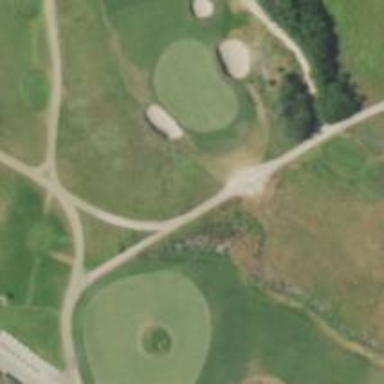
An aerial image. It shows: Path for both roads and golfers.